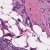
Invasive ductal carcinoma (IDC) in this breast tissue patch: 1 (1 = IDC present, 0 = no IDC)